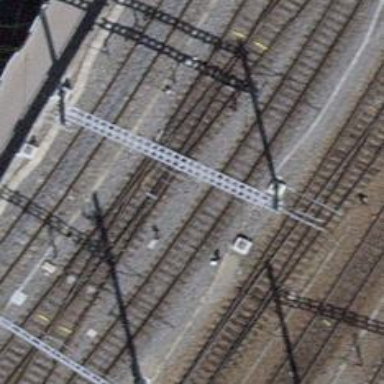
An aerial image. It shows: Single-track railway bridge with contact lines for electrification.